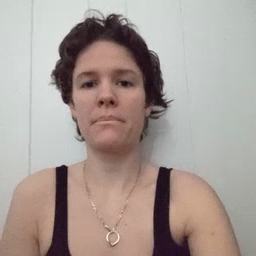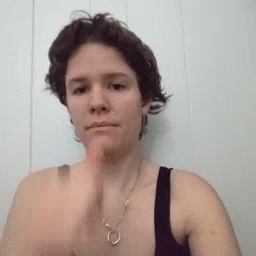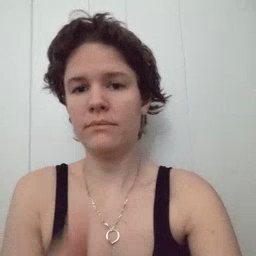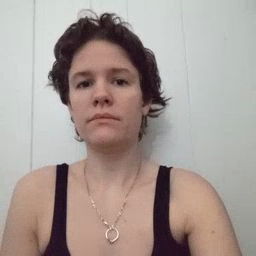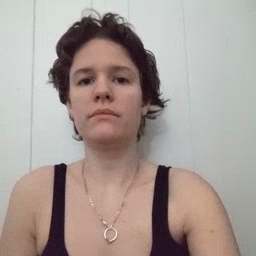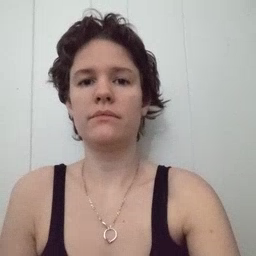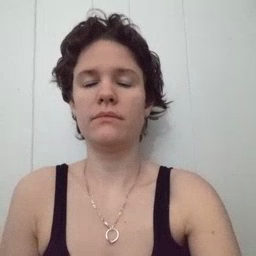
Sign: nuts